Question: I am receiving the following warning in a class extending UIView and have no idea why:

Also, does anyone know what those blue arrows are suppose to represent?
It is initialised using the following function:
'''
- (void)updateIndicators {
if (indicator) {
[indicator removeFromSuperview];
}
if (mode == MBProgressHUDModeDeterminate) {
self.indicator = [[[MBRoundProgressView alloc] initWithDefaultSize] autorelease];
}
else if (mode == MBProgressHUDModeCustomView && self.customView != nil){
self.indicator = self.customView;
} else {
self.indicator = [[[UIActivityIndicatorView alloc]
initWithActivityIndicatorStyle:UIActivityIndicatorViewStyleWhiteLarge] autorelease];
[(UIActivityIndicatorView *)indicator startAnimating];
}
[self addSubview:indicator];
}
'''
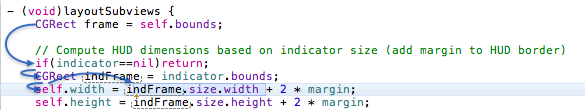
Answer: If 'indicator' isn't yet part of the view hierarchy, then its 'bounds' property is going to be useless.
Try this instead...
'''
CGRect indicatorFrame = indicator.frame;
self.width = indicatorFrame.size.width + 2 * margin;
self.height = indicatorFrame.size.width + 2 * margin;
'''